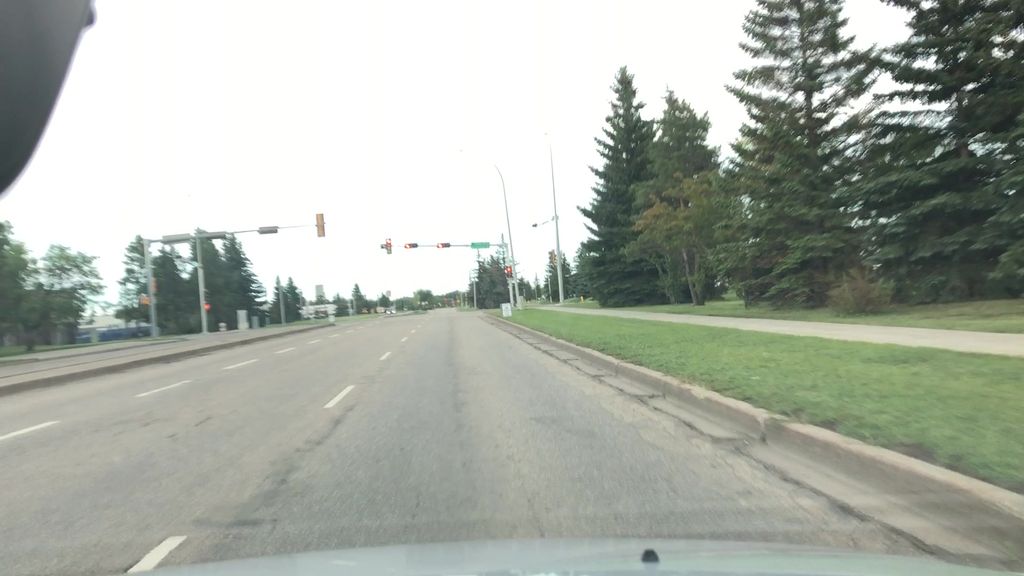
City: edmonton